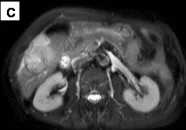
A 63-year-old man with abdominal pain. (A-C) MR images revealed a mass with low signal intensity on T1-weighted imaging and high signal intensity on T2-weighted imaging.
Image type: radiology (mri)